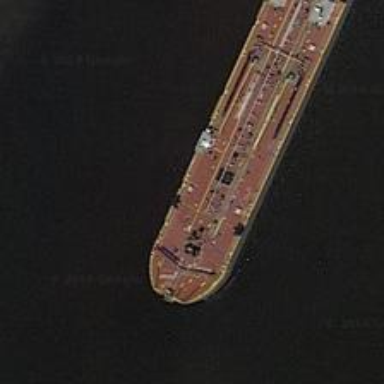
A large orange ship is sailing on the river .